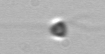
Label: flagellate